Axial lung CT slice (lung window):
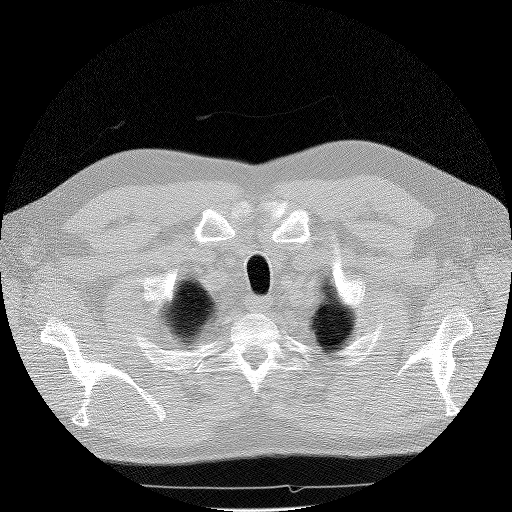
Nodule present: no